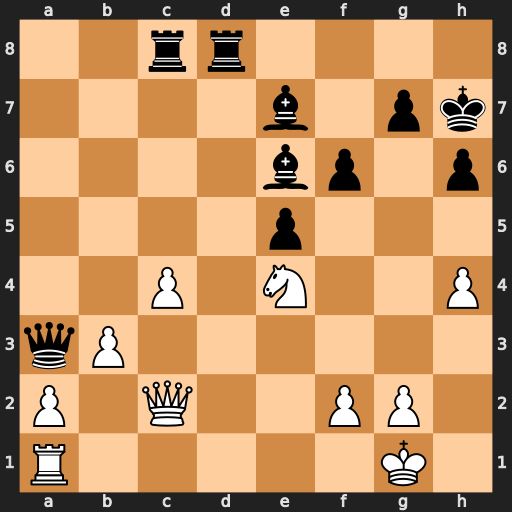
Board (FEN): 2rr4/4b1pk/4bp1p/4p3/2P1N2P/qP6/P1Q2PP1/R5K1
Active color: w
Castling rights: -
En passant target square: -
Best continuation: Nxf6+ Kh8 Qh7#